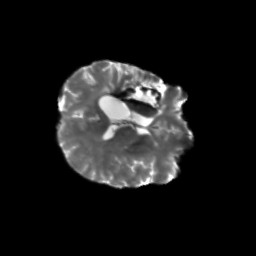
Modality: T2w
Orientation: axial
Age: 44
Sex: female
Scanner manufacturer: siemens
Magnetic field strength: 3 T
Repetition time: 5.25 s
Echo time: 0.08 s